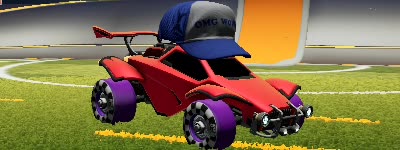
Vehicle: octane